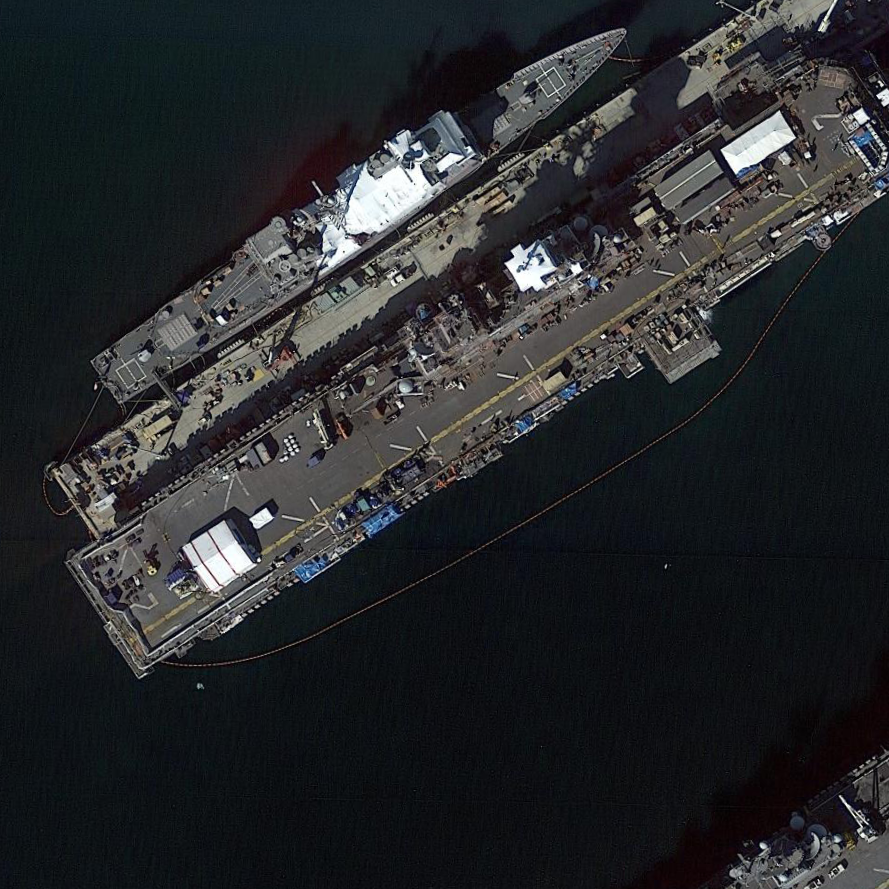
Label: assault